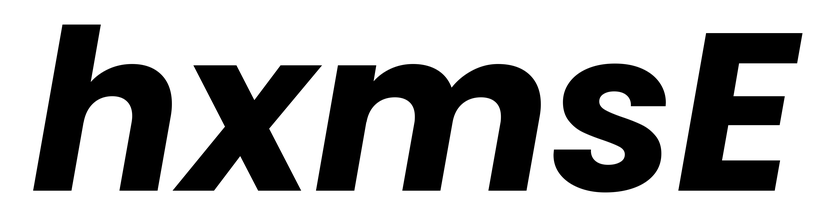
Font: Poppins-BoldItalic